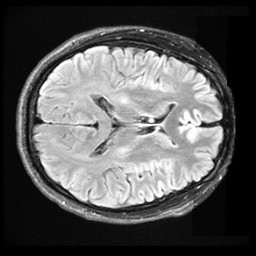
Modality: FLAIR
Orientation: axial
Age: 22
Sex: male
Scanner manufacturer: ge
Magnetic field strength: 3 T
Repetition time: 11 s
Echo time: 0.1497 s